Interaction volume radius: 5 \u00c5
Interaction volume height: 25 \u00c5
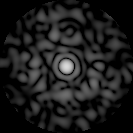
Disorder parameter: 0.8695